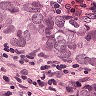
Metastatic tissue present: yes